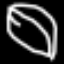
Label: leaf